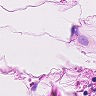
Metastatic tissue present: no